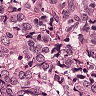
Metastatic tissue present: yes